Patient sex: F
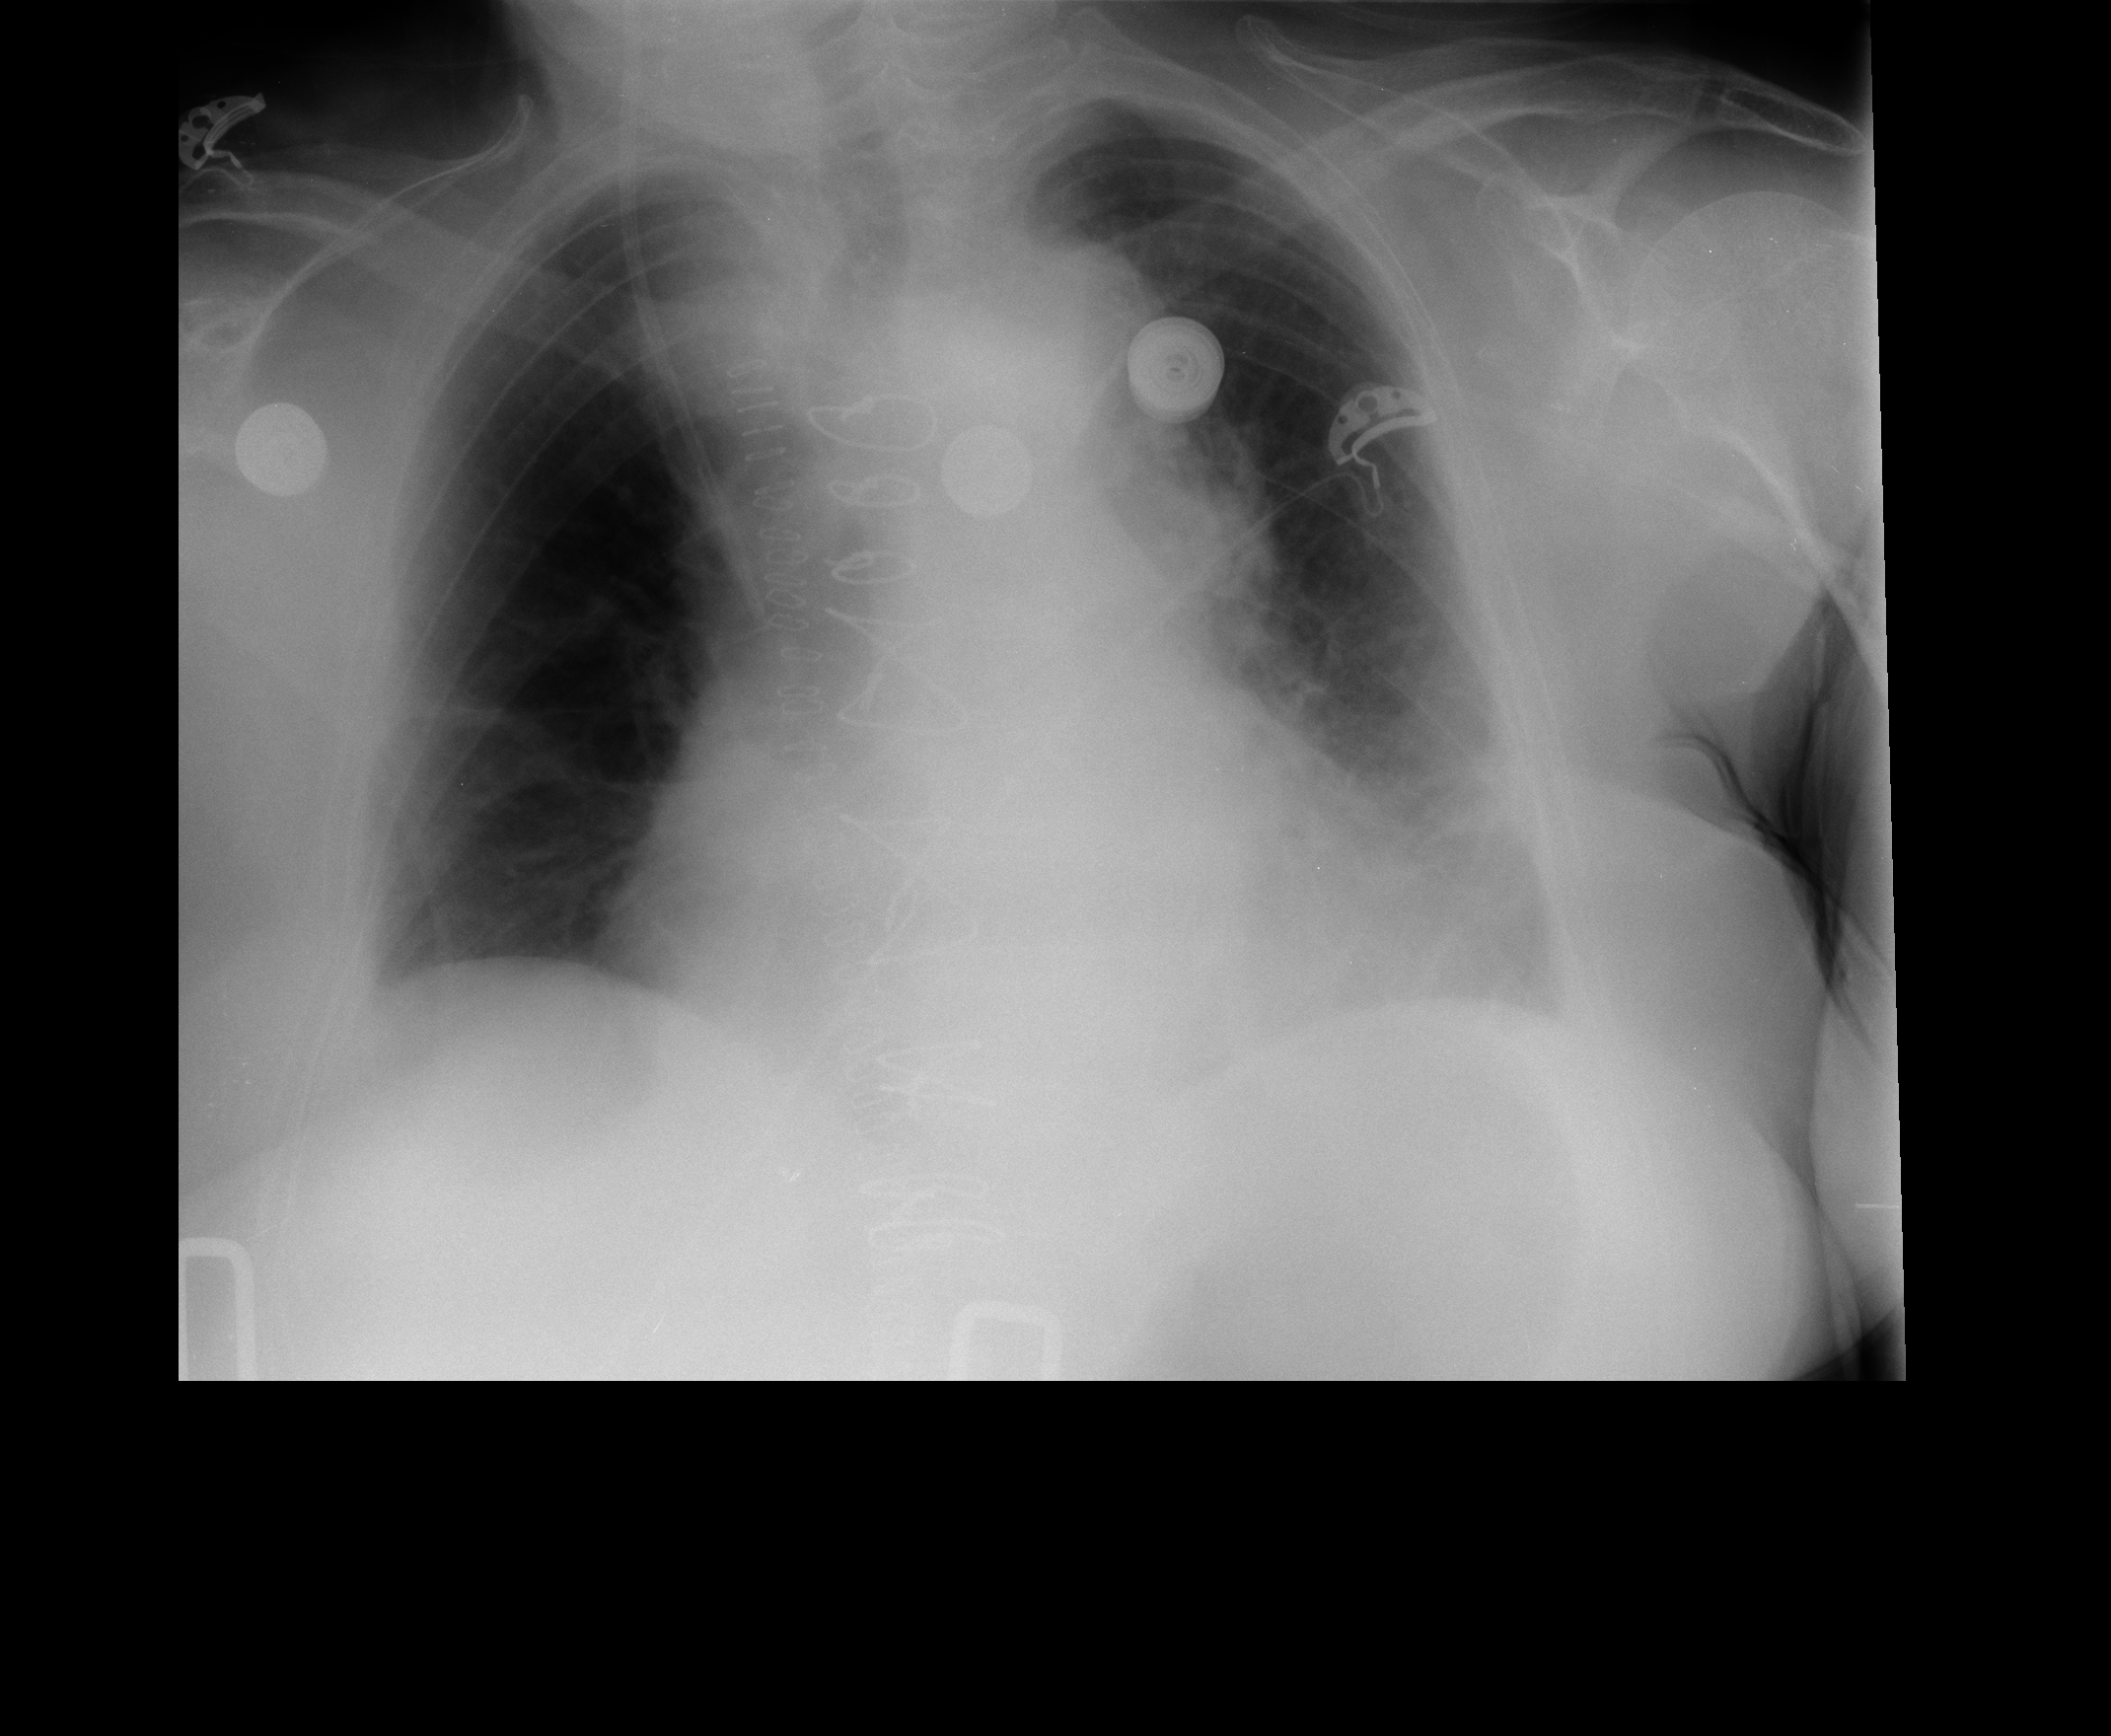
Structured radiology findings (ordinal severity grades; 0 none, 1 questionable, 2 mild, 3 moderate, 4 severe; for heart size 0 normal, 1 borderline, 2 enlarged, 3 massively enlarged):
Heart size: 2
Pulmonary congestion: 1
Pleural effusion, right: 0
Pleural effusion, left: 2
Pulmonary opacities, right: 0
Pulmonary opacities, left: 0
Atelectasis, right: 2
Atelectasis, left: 2